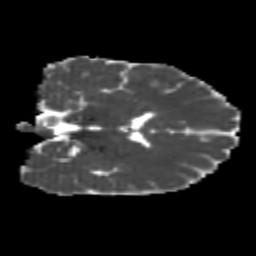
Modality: MD
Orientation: coronal
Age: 22
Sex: female
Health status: healthy
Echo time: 0.074 s